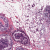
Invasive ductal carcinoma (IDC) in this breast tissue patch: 0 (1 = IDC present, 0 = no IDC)